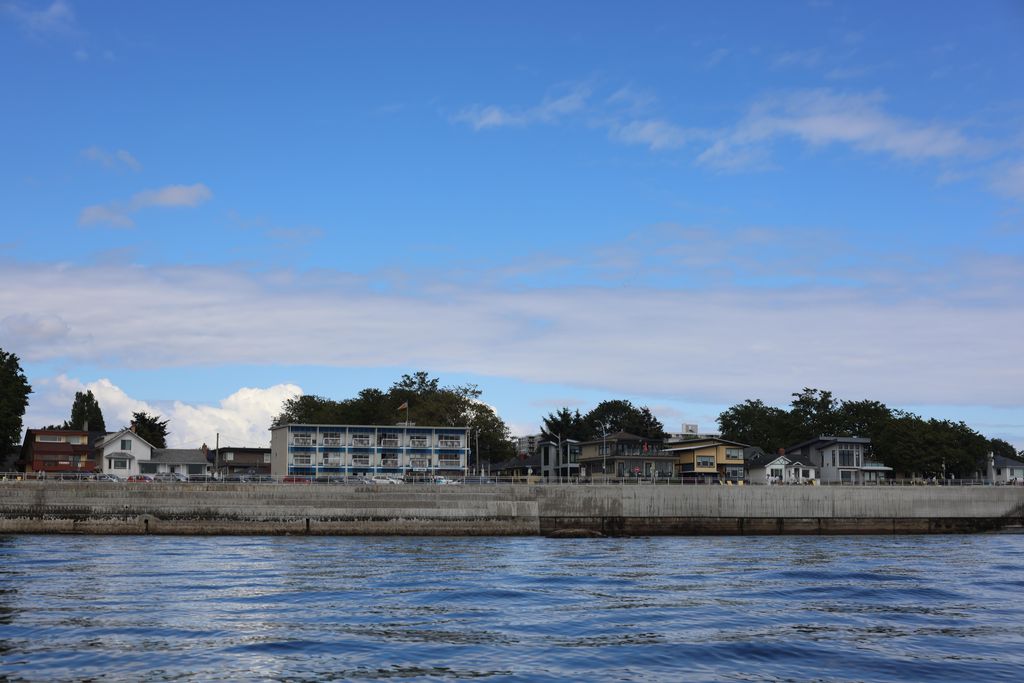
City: victoria